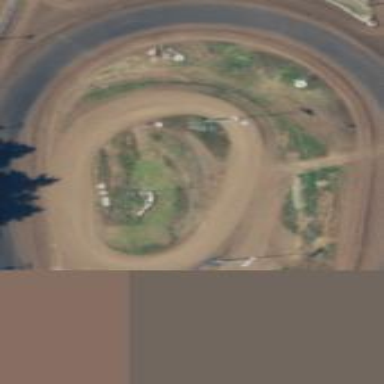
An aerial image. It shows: Raceway for motor sports.